Aerial crown-view tile of a tropical tree (Barro Colorado Island, Panama), acquired 20240813:
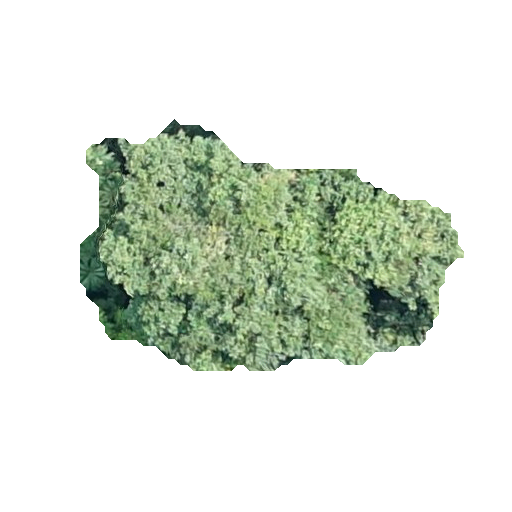
Species: Hieronyma alchorneoides
GBIF accepted scientific name: Hieronyma alchorneoides
Crown area: 102.407 m²